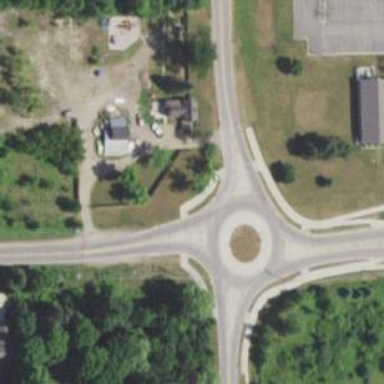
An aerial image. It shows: Tertiary road with asphalt surface leading to roundabout.